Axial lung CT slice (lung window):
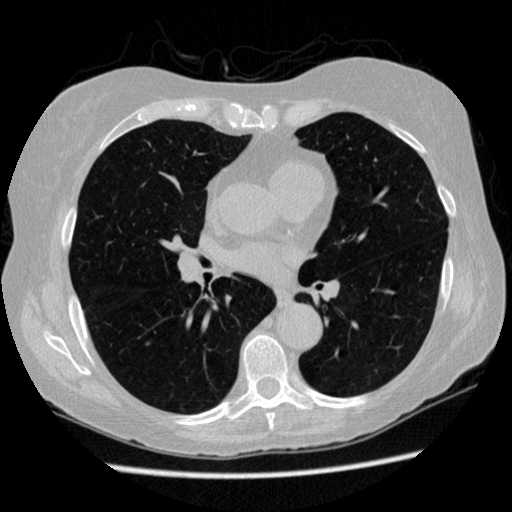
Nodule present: no